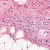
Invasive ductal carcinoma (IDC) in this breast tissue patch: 0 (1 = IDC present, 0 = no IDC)